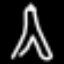
Label: The Eiffel Tower